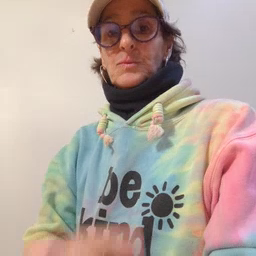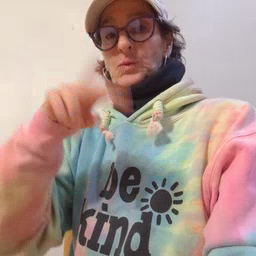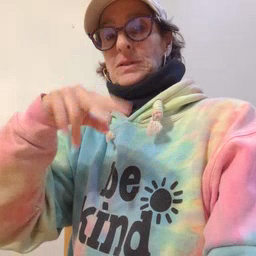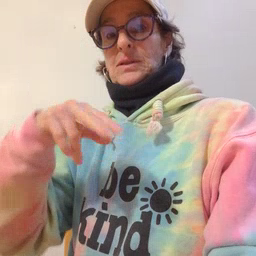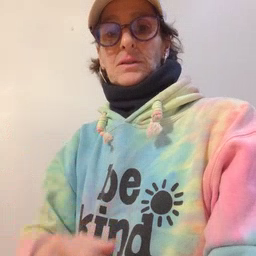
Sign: read